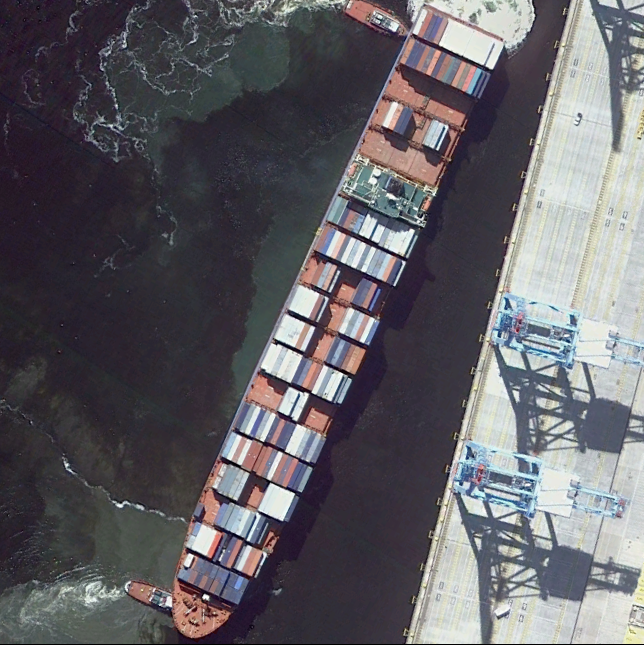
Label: Container_ship